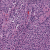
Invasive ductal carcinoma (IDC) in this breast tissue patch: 1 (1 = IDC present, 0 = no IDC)